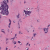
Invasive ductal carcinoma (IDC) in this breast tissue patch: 1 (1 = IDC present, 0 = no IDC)